Question: I have made a menu with buttons. When the button is selected I would like to pass the index of the button selected to a function to do a calculation. I am able to get the value of the button selected, but can't get an hold on the index value. I am new in Swift and am stuck at this moment. Must be an easy thing, out can't find the solution yet. See the picture below:

In the code below I would like to pass the index (integer) in the following statement:
'''
ContentView.displayDate = myPict.myFirstDayMonth (maand: gekozenMaand)
'''
The code:
'''
let hoofdstukTabel = [" 1 - Impact", " 2 - Change", " 3 - Portfolio", " 4 - Innovation", " 5 - Analysis", " 6 - Digital", " 7 - Effectiveness", " 8 - Sport & Fun", " 9 - Strategy", "10 - Structure", "11 - Value", "12 - Management"]
var body: some View {
VStack {
Menu {
ForEach(hoofdstukTabel, id: \.self) { action in
Button(action) {
let gekozenMaand = "\(action)"
ContentView.displayDate = myPict.myFirstDayMonth (maand: gekozenMaand)
curDate = myPict.myPicture()
}
}
} label: {
Label(myPict.myChapter(), systemImage: "diamond")
.font(.footnote)
.foregroundColor(Color.gray)
}
'''
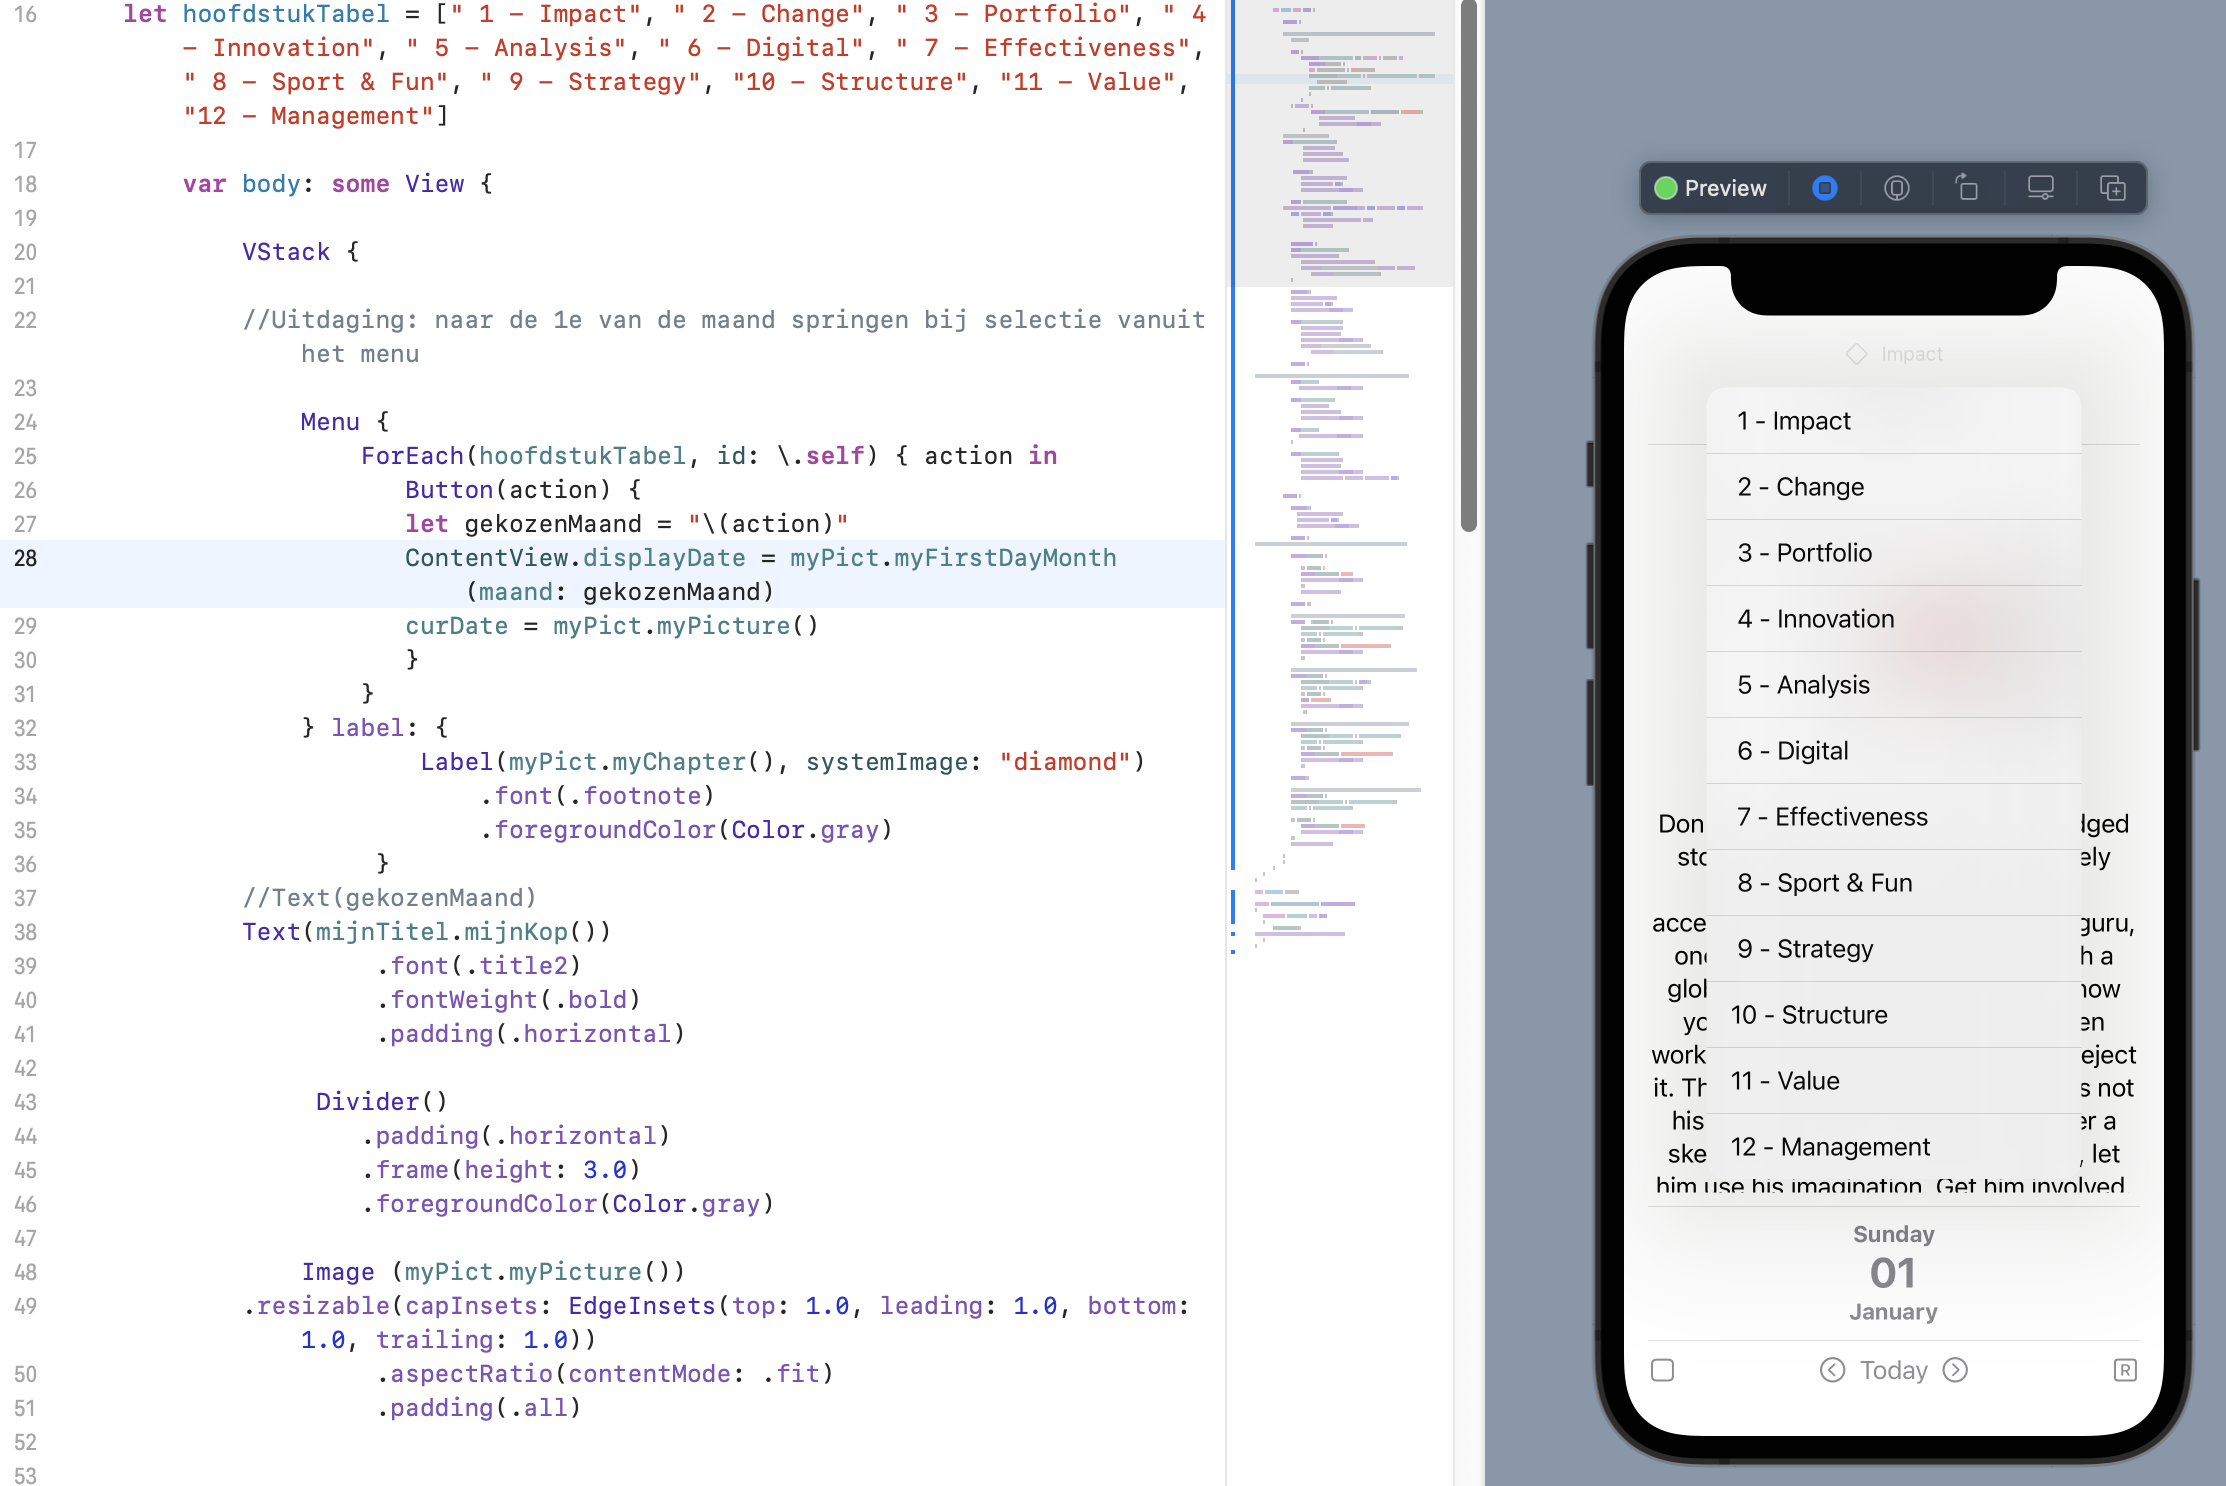
Answer: You can use an enumerated sequence to get the index and the string for each element.
'''
ForEach(Array(hoofdstukTabel.enumerated()), id: \.1) { index, action in
// your content
}
'''